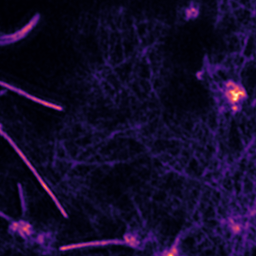
Label: Super-resolution F-actin image